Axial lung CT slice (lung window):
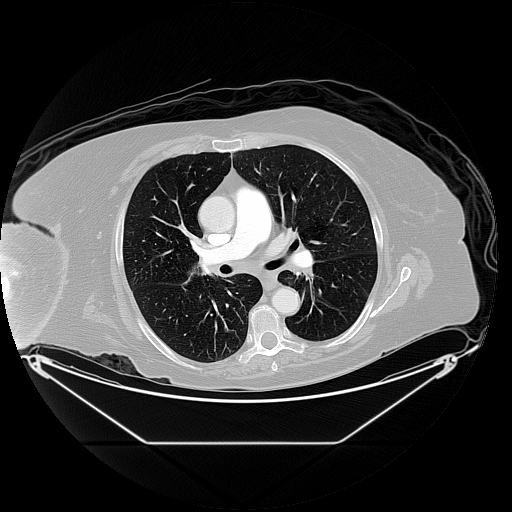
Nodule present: no